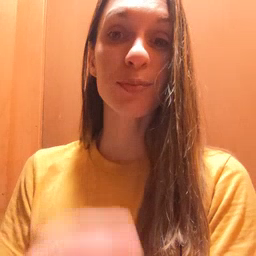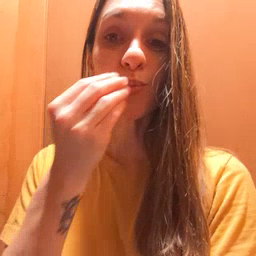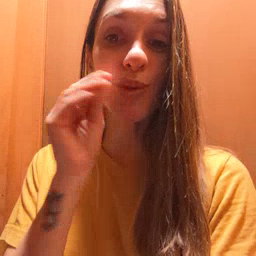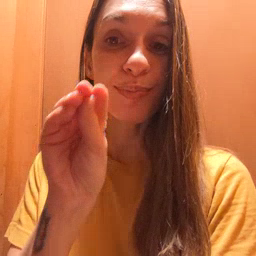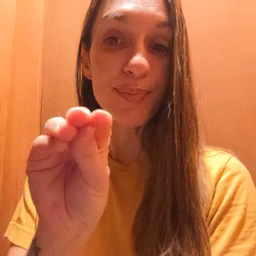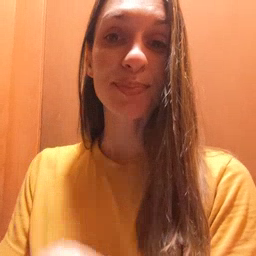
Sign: kiss